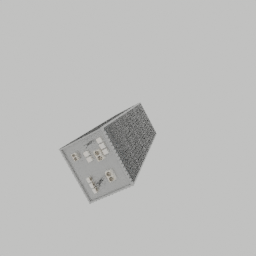
Label: architecture